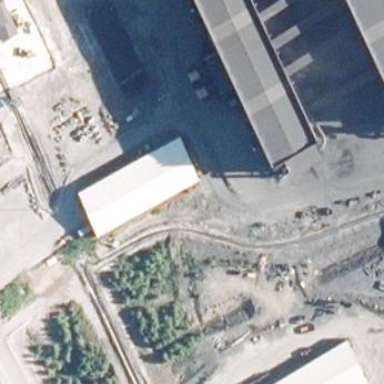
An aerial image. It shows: Industrial building.